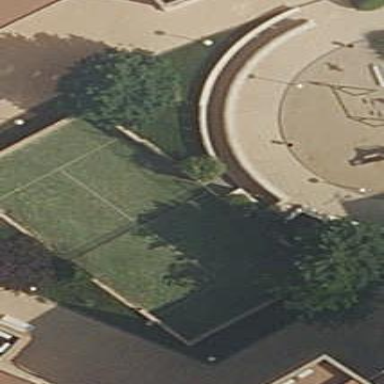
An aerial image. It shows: Tennis court on the leisure land pitch.